Question: I have imported a theme, and I have noticed that the color of the value for a key in 'app.config' has not been changed:

Is there any way of editing this?
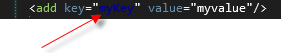
Answer: You should change the XMLAttributeValue setting.
'''
Tools->Options->Environment->Fonts And Colors -> (Text Editor set) XMLAttributeValue
'''